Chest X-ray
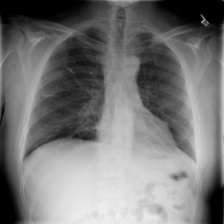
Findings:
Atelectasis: negative
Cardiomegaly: negative
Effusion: negative
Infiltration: negative
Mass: negative
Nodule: negative
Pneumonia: negative
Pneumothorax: negative
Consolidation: negative
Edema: negative
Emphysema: negative
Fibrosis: negative
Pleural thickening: negative
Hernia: negative